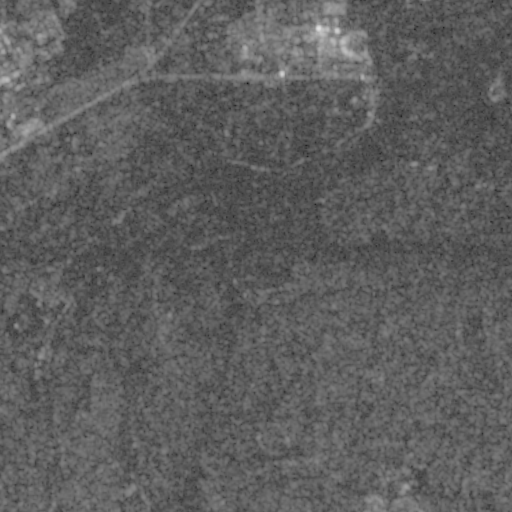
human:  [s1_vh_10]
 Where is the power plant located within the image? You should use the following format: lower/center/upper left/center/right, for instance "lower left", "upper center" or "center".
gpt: The power plant is located in the upper right of the image.
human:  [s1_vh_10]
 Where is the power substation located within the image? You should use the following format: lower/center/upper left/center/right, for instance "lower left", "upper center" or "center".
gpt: The power substation is located in the upper right of the image.
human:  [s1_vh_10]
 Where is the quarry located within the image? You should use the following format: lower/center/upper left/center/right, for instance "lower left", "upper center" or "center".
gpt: The quarry is located in the center left of the image.
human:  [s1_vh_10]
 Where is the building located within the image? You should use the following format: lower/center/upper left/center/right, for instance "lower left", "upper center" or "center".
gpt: There is no building in the image.

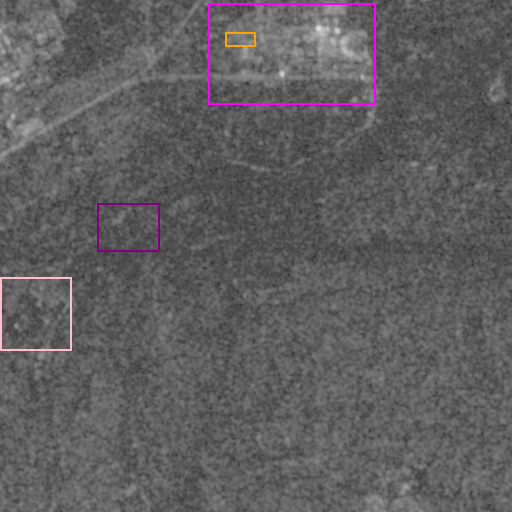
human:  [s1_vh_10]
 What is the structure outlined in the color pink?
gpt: The structure outlined in pink is a landfill.
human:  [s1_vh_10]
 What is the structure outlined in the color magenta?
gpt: The structure outlined in magenta is a power plant.
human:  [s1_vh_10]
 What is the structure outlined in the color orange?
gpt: The structure outlined in orange is a power substation.
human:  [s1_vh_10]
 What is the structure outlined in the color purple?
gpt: The structure outlined in purple is a quarry.
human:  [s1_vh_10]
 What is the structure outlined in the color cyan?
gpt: There is no cyan outline.